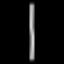
Label: line